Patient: sex M, age 72
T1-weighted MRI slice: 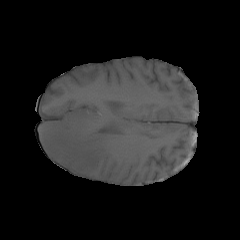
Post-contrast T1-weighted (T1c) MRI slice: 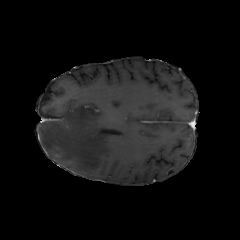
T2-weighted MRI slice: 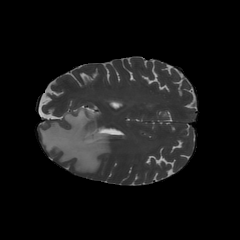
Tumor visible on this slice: yes
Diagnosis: Glioblastoma, IDH-wildtype
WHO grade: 4